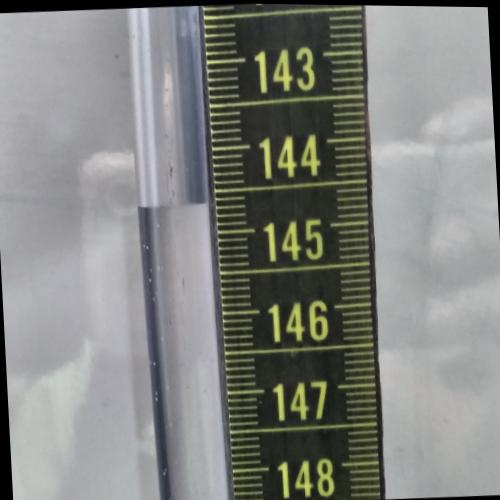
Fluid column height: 144.6 cm